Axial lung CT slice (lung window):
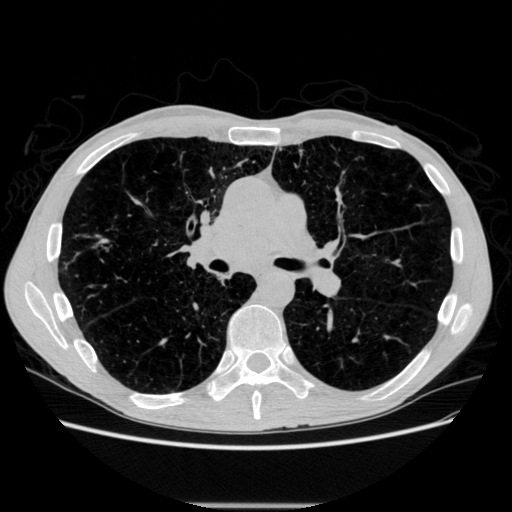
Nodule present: no